Chest X-ray:
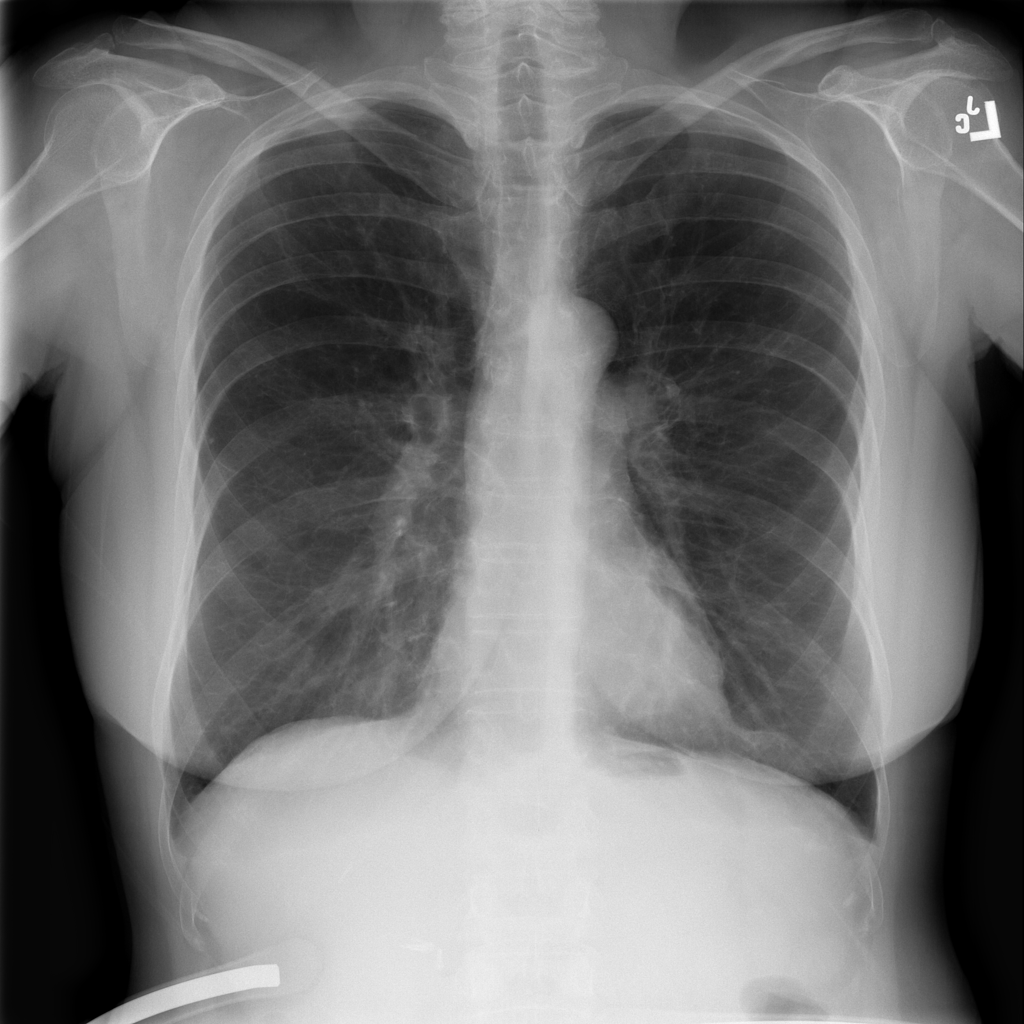
No abnormal finding: yes